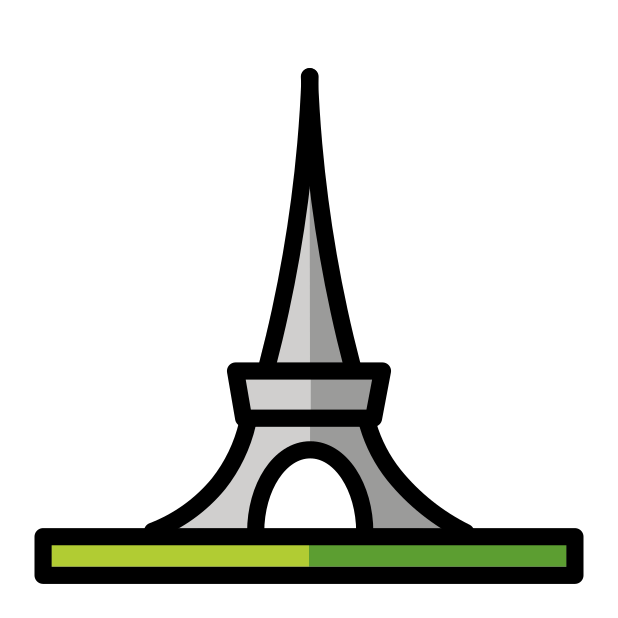
eiffel tower